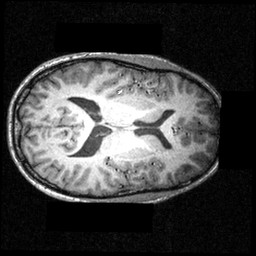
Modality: T1w
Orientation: axial
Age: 25
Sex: male
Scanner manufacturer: siemens
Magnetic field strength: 3.951 T
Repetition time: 1.5 s
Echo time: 0.00335 s